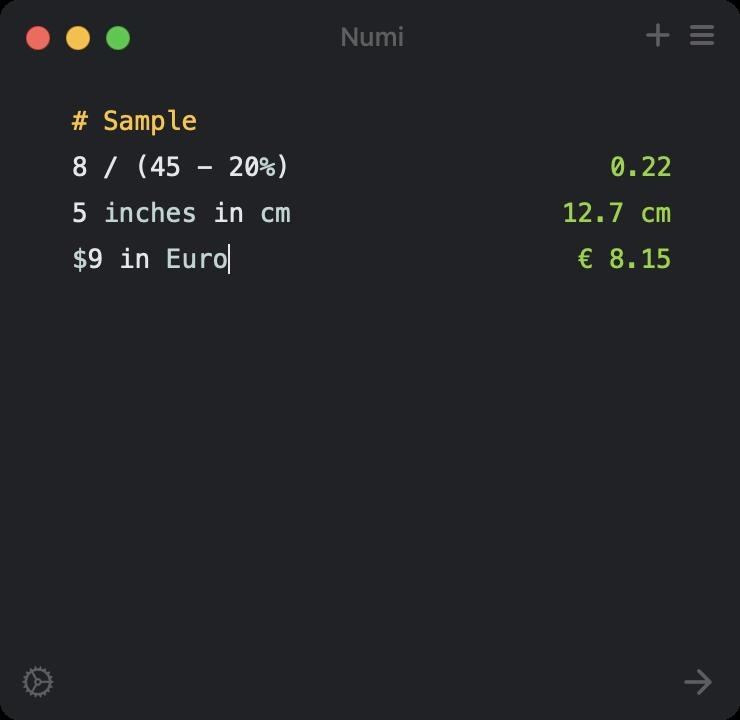
Accessibility tree:
{"name": "Numi", "role": "AXWindow", "description": null, "role_description": "standard window", "value": null, "position": "416.00;232.00", "size": "370;360", "children": [{"name": null, "role": "AXStaticText", "description": null, "role_description": "text", "value": "Numi", "position": "168.00;9.00", "size": "36;17", "children": []}, {"name": null, "role": "AXUnknown", "description": "Add calculation", "role_description": "unknown", "value": null, "position": "318.00;6.50", "size": "22;22", "children": []}, {"name": null, "role": "AXUnknown", "description": "All calculations", "role_description": "unknown", "value": null, "position": "340.00;7.50", "size": "22;20", "children": []}, {"name": null, "role": "AXScrollArea", "description": null, "role_description": "scroll area", "value": null, "position": "26.00;38.00", "size": "330;283", "children": [{"name": null, "role": "AXTextArea", "description": null, "role_description": "text entry area", "value": "# Sample\n8 / (45 - 20%)\n5 inches in cm\n$9 in Euro", "position": "26.00;38.00", "size": "330;283", "children": []}]}, {"name": null, "role": "AXUnknown", "description": "Settings", "role_description": "unknown", "value": null, "position": "11.00;333.00", "size": "16;16", "children": []}, {"name": null, "role": "AXUnknown", "description": "Export", "role_description": "unknown", "value": null, "position": "339.00;331.00", "size": "20;20", "children": []}, {"name": null, "role": "AXStaticText", "description": null, "role_description": "text", "value": "", "position": "183.00;331.00", "size": "4;17", "children": []}, {"name": null, "role": "AXUnknown", "description": "Total", "role_description": "unknown", "value": null, "position": "175.00;329.00", "size": "20;25", "children": []}, {"name": null, "role": "AXToolbar", "description": null, "role_description": "toolbar", "value": null, "position": "0.00;0.00", "size": "370;38", "children": []}, {"name": null, "role": "AXButton", "description": null, "role_description": "close button", "value": null, "position": "12.00;11.00", "size": "14;16", "children": []}, {"name": null, "role": "AXButton", "description": null, "role_description": "full screen button", "value": null, "position": "52.00;11.00", "size": "14;16", "children": [{"name": null, "role": "AXGroup", "description": null, "role_description": "group", "value": null, "position": "52.00;11.00", "size": "14;16", "children": []}]}, {"name": null, "role": "AXButton", "description": null, "role_description": "minimize button", "value": null, "position": "32.00;11.00", "size": "14;16", "children": []}]}